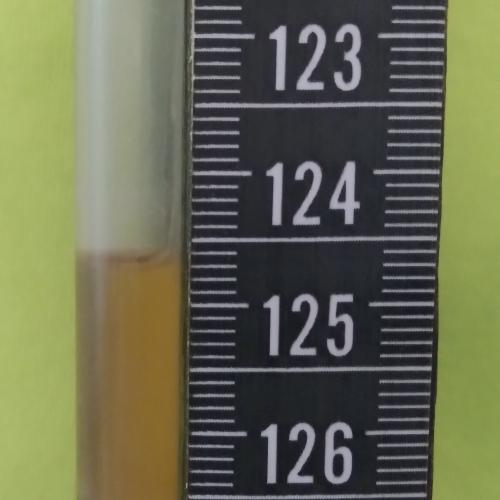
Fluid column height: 124.6 cm